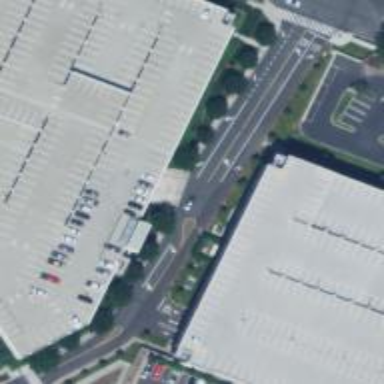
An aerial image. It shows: Multi-storey parking lot with asphalt surface.